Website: bh-photo
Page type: address-validator
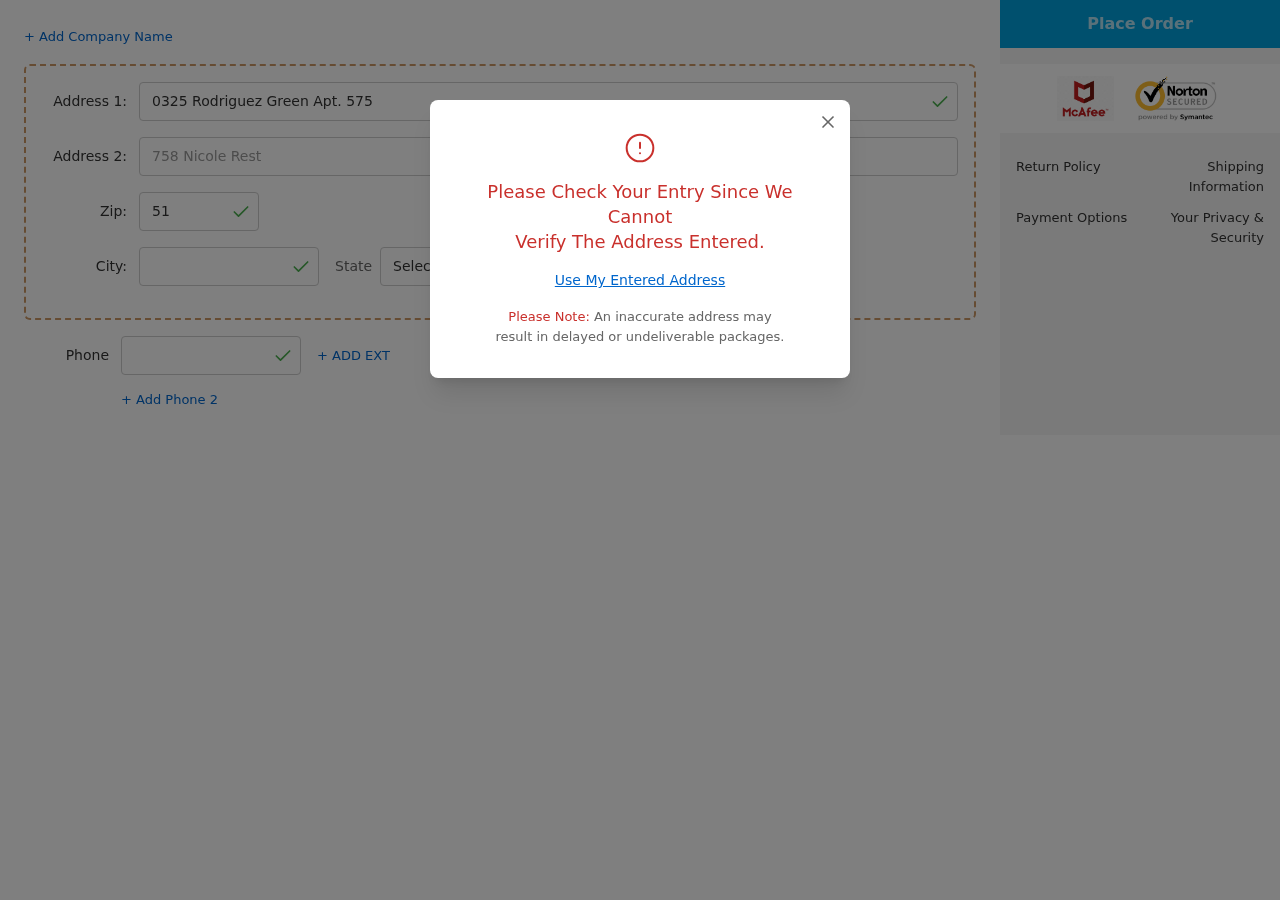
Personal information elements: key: PII_CITY
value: Jennamouth
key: PII_PHONE
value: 9155485003
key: PII_POSTCODE
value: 51715
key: PII_STATE_ABBR
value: PA
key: PII_STREET
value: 0325 Rodriguez Green Apt. 575
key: PII_STREET2
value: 758 Nicole Rest